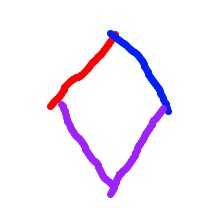
Shape: rhombus